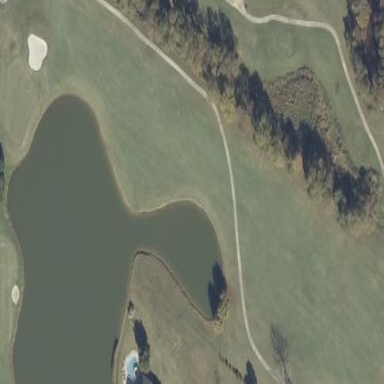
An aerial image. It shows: Grassy area designated as golf fairway.